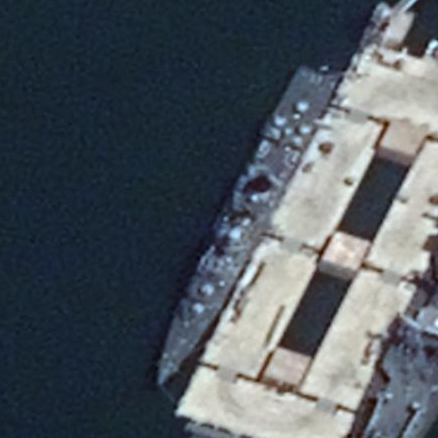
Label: cruiser